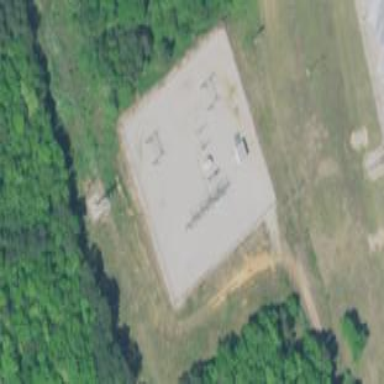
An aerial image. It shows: There is distribution substation enclosed by fence.